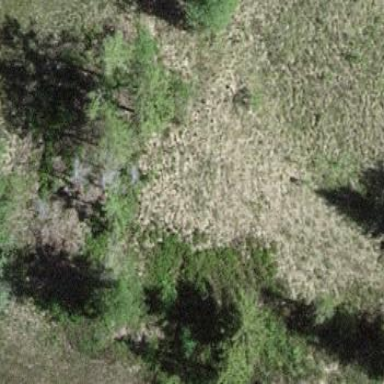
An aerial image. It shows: Forest with mix of leaf types.